Interaction volume radius: 5 \u00c5
Interaction volume height: 15 \u00c5
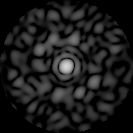
Disorder parameter: 0.8857